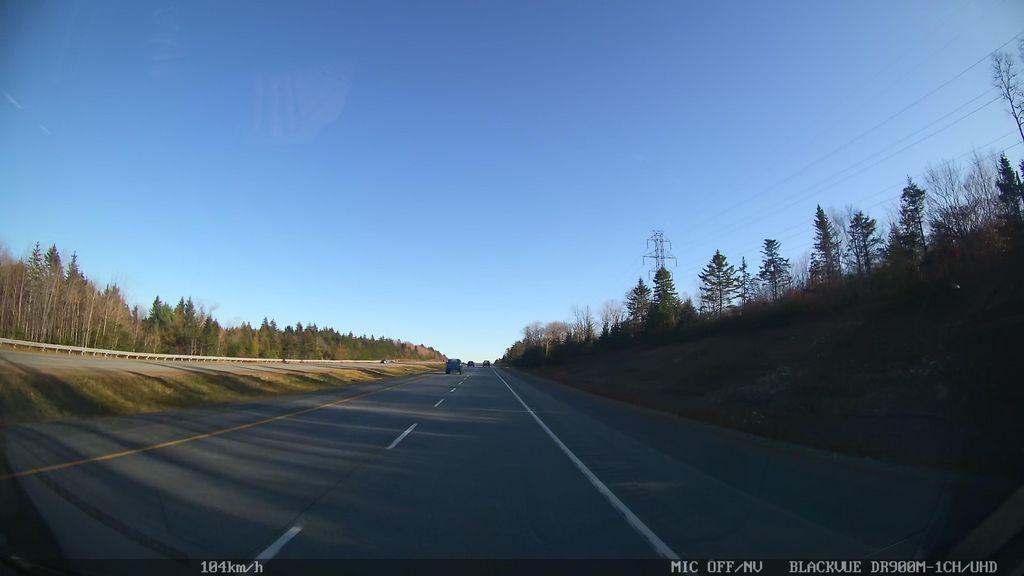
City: halifax